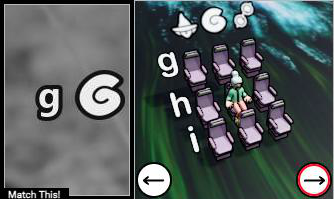
Task: seats
Answer: no